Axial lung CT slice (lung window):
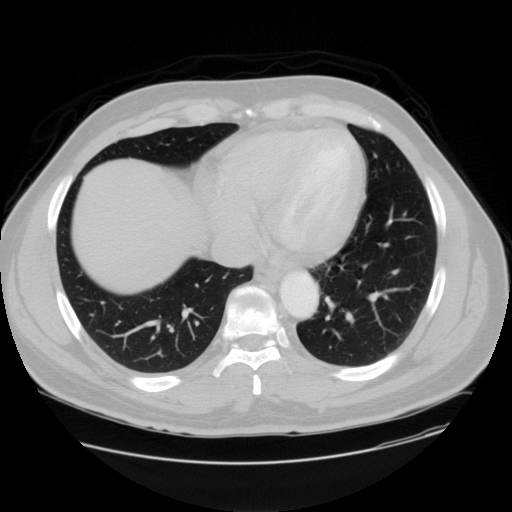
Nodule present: no